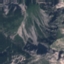
Label: HerbaceousVegetation